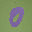
Label: 0